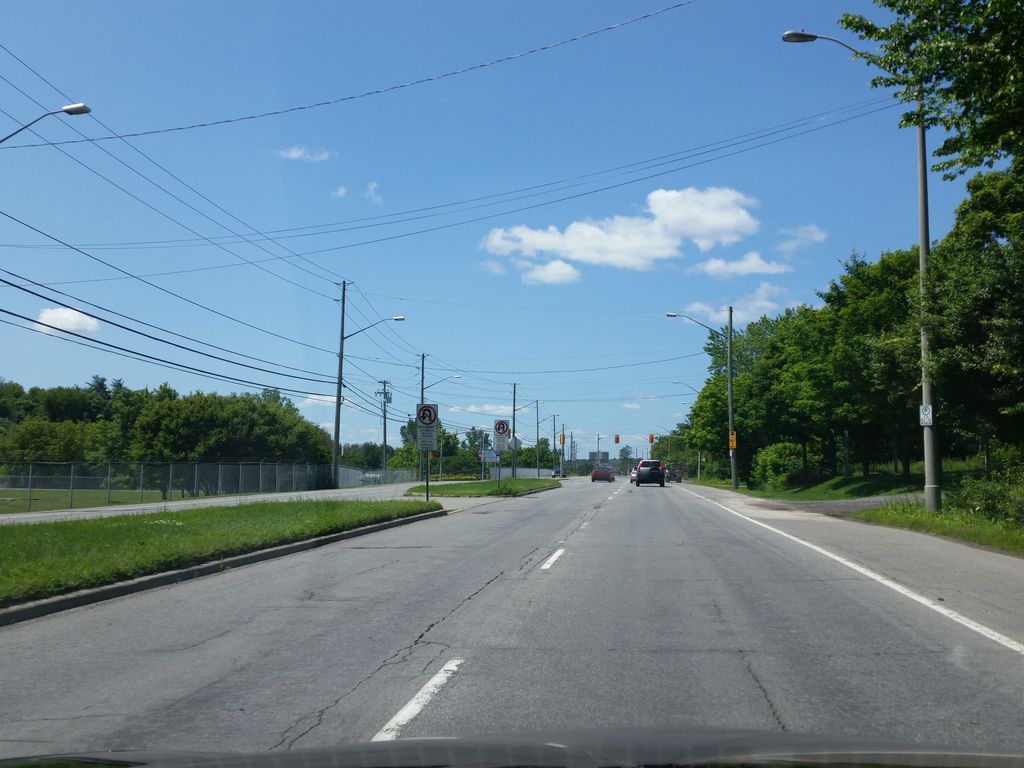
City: ottawa-gatineau